The image is the raw time-domain waveform of a rolling-element bearing's vibration signal. Determine the bearing's health state. Answer with exactly one of: normal, inner_race, outer_race, ball.
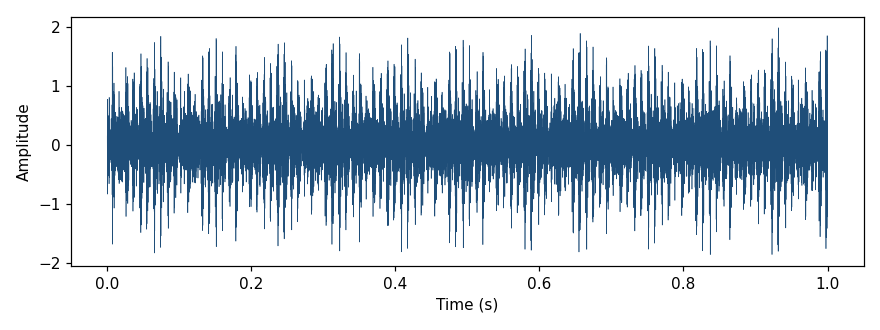
Answer: outer_race